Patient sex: M
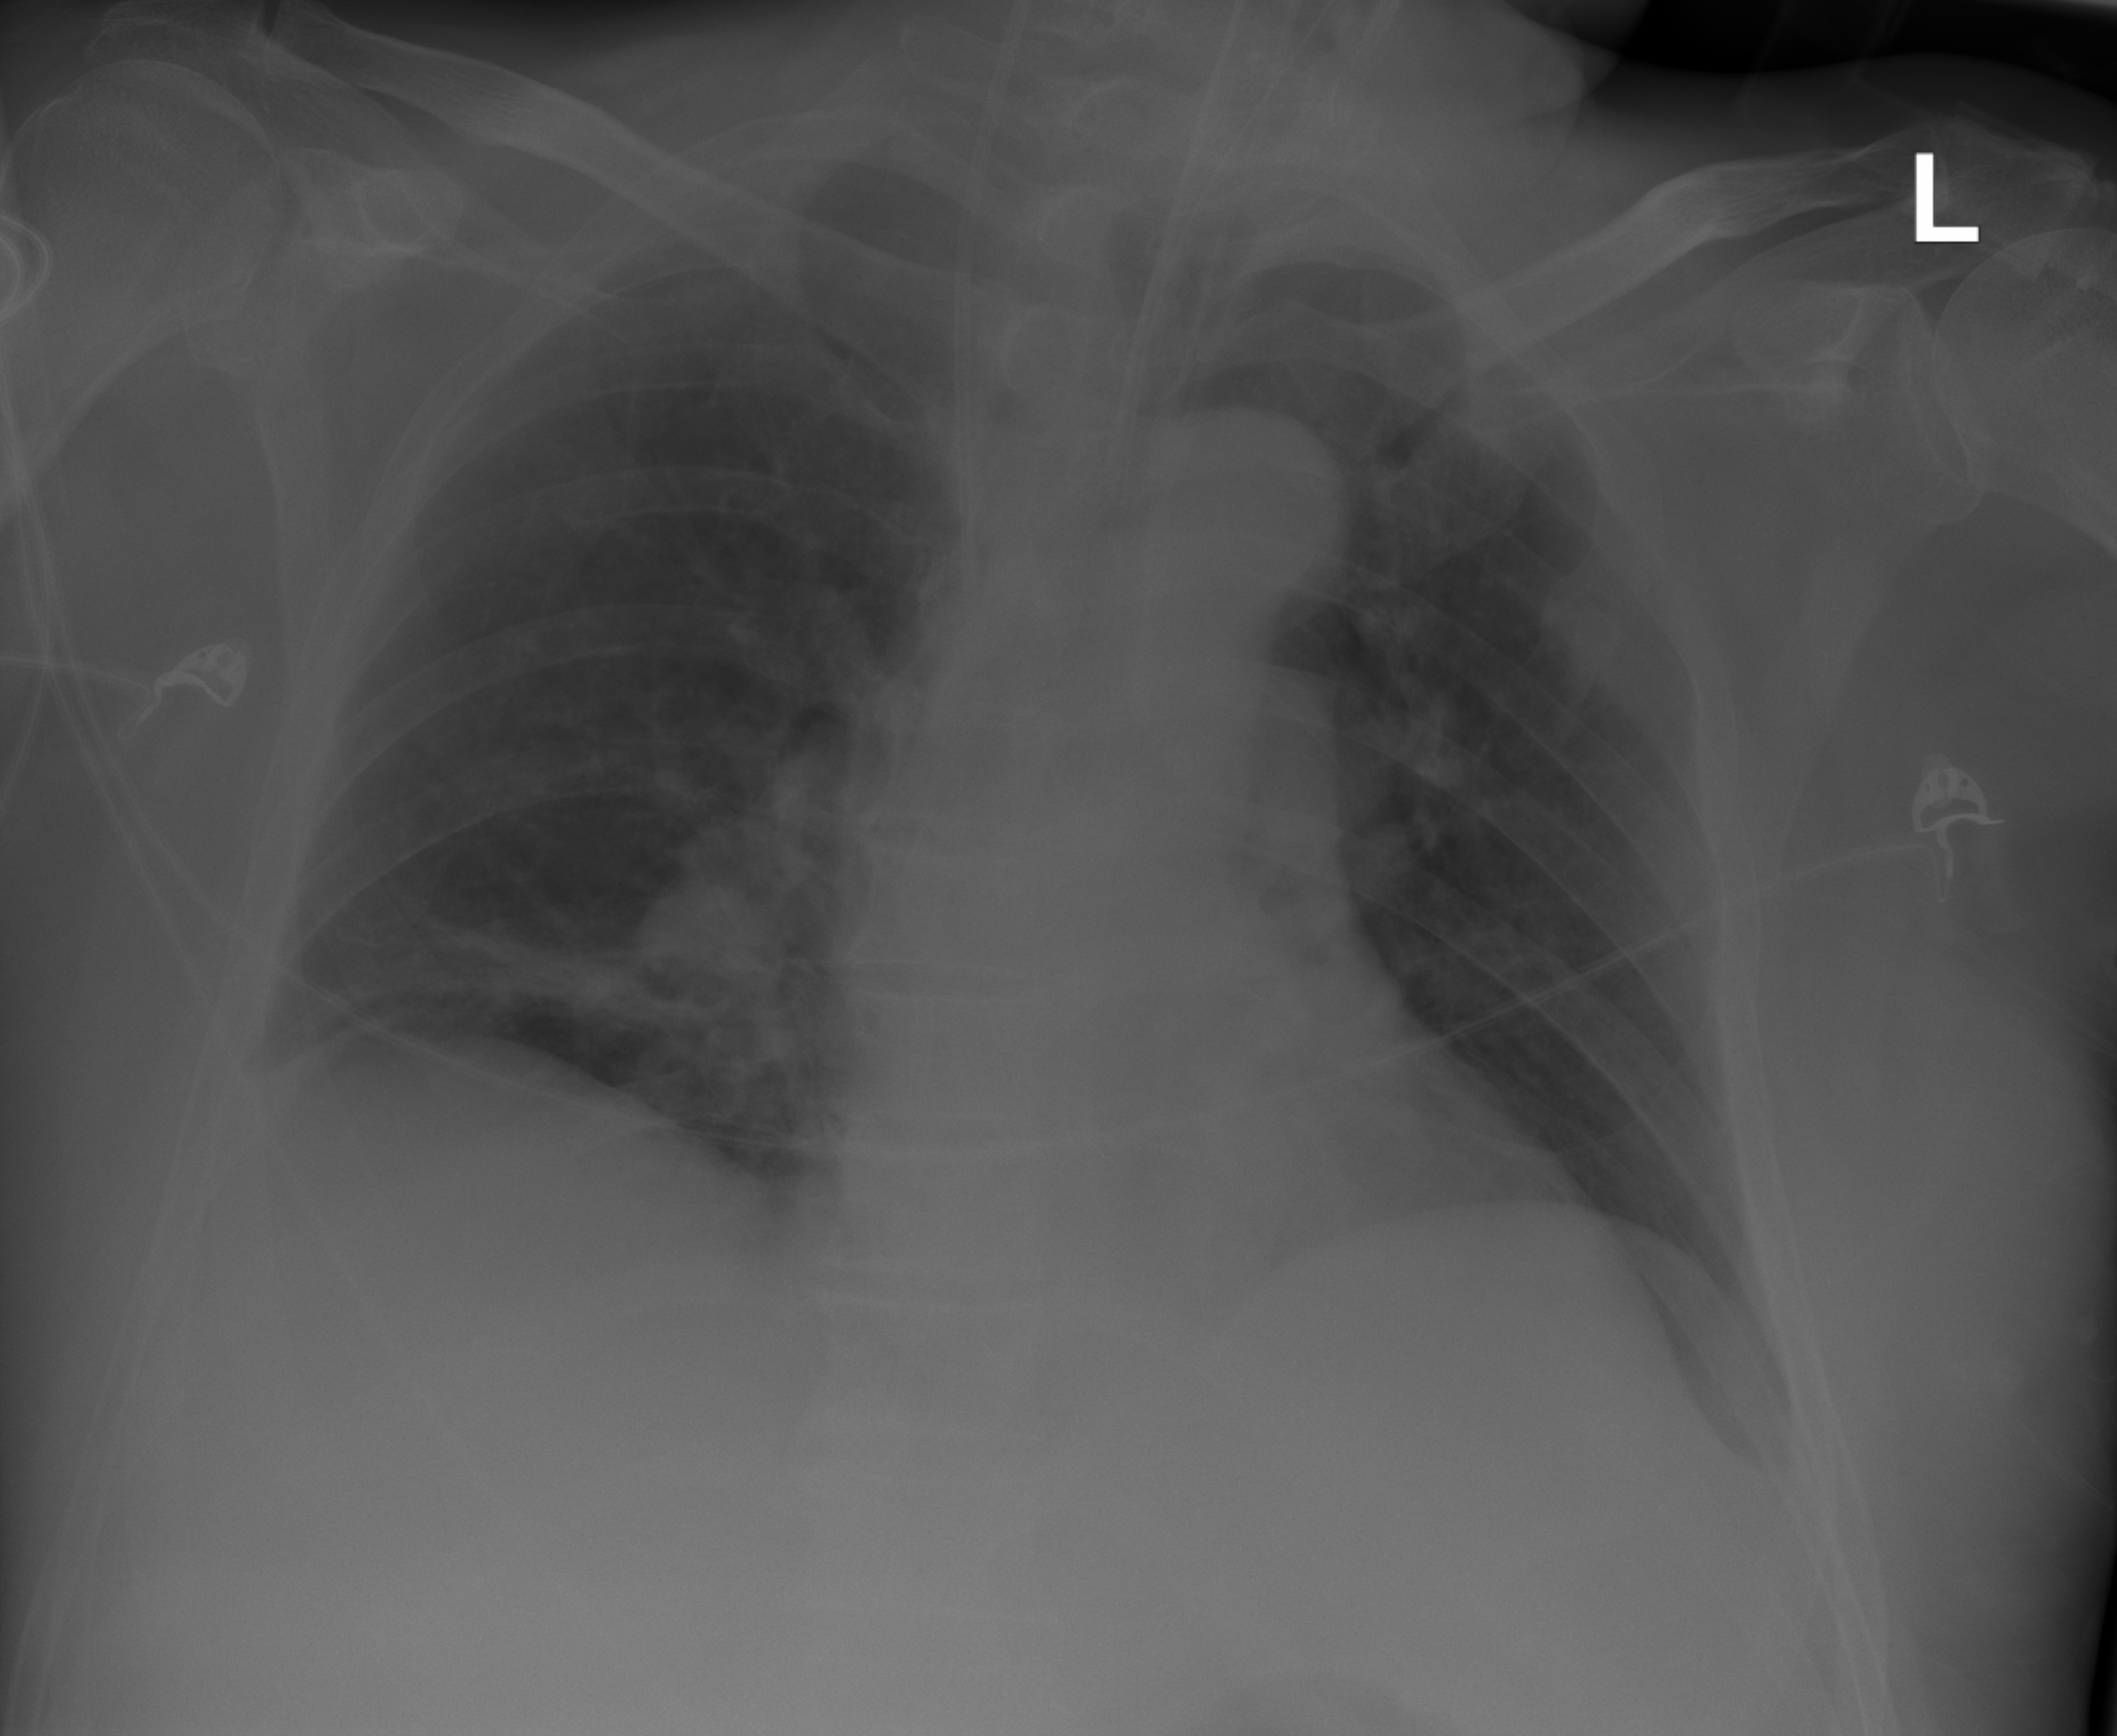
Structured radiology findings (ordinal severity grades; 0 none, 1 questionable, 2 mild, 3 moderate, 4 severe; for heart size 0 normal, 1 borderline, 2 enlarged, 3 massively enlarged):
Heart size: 0
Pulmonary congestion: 0
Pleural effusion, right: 0
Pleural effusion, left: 0
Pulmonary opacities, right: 0
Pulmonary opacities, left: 0
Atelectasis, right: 2
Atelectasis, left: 0